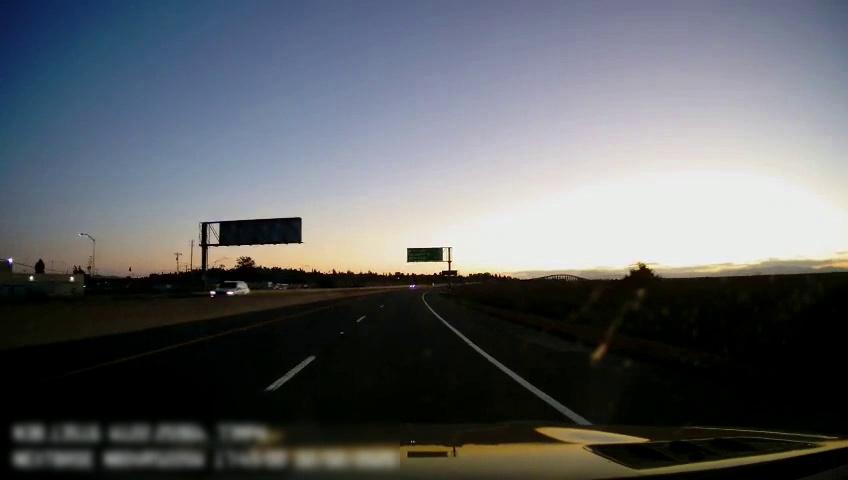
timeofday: Dusk/Dawn/Twilight
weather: Sunny
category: Drivable Space
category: Vehicles | SUV
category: Lanes | Current Lane
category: Lanes | Current Lane
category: Lanes | Alternate Lane
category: Traffic | Signs